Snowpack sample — Snodgrass Mountain, Crested Butte, Colorado (2/4/25, 12:06 PM MST)
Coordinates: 38.923, -106.968
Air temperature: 35 °F
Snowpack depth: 80 cm
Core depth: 70 cm
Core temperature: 32 °F
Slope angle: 14°, slope face: 78°
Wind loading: low
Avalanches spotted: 0
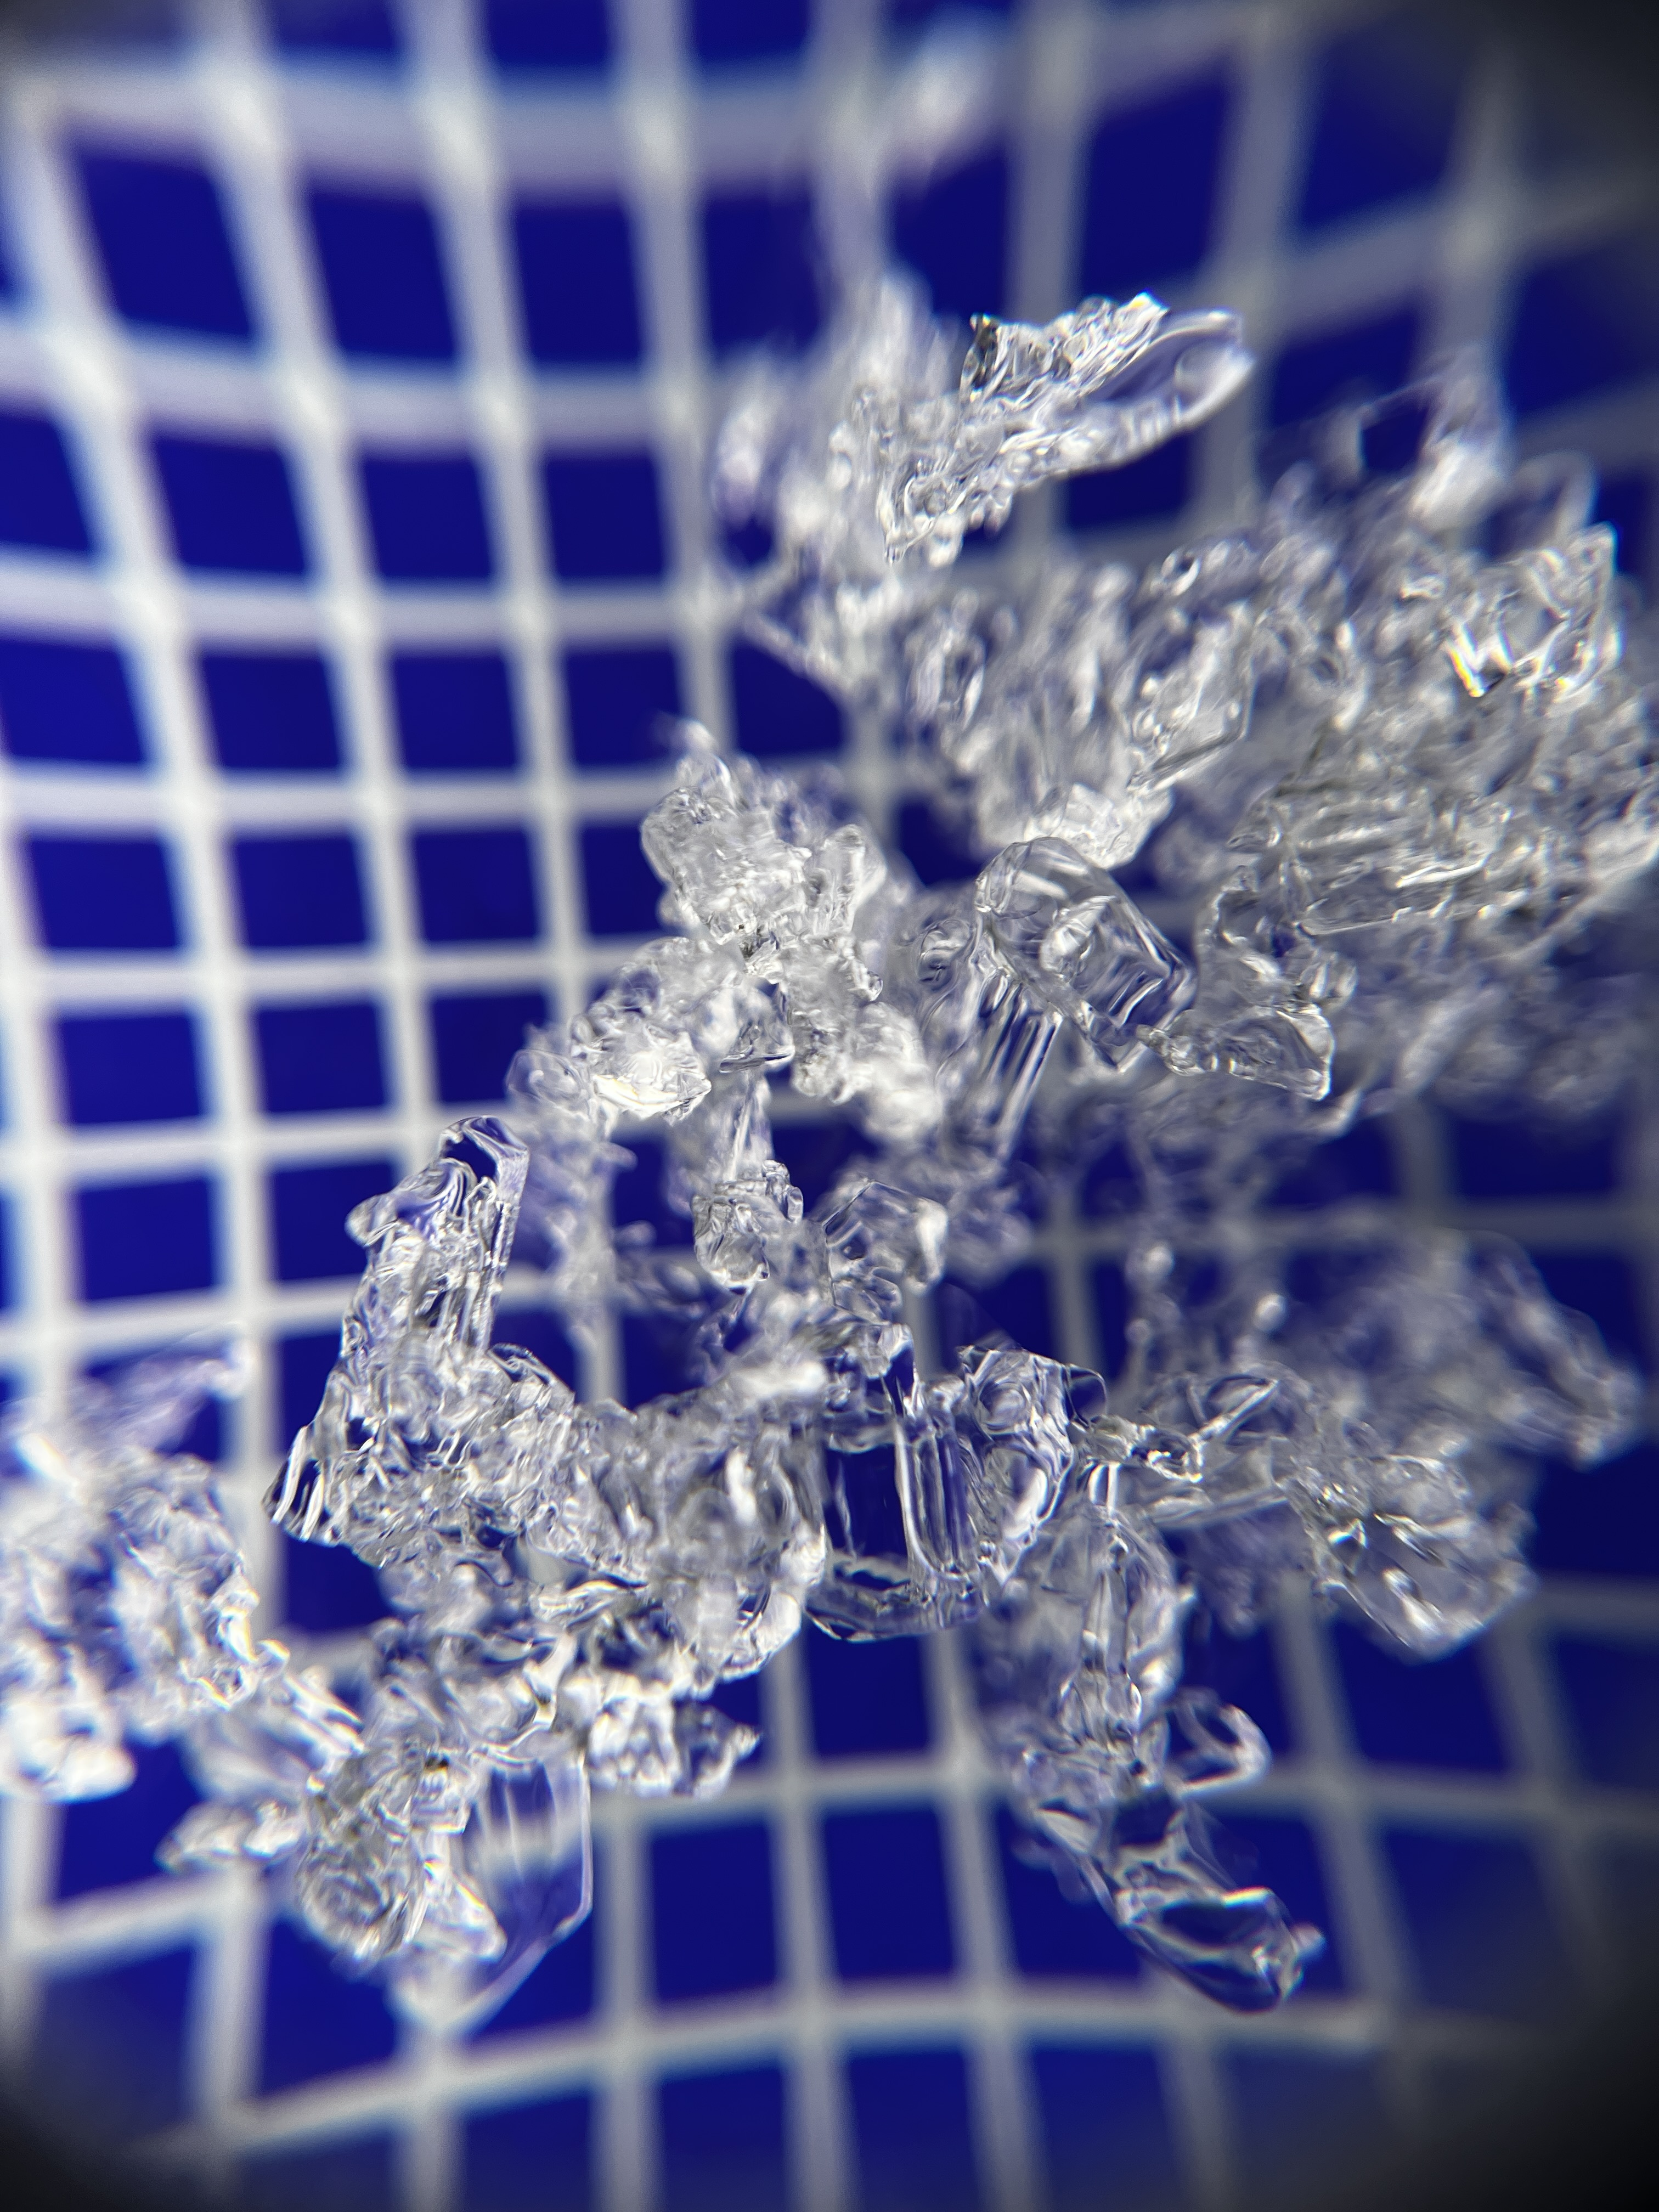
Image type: magnified_profile
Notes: No avalanches nearby, unusually warm weather for the last month reported by residents, Collected 25 yards from treeline